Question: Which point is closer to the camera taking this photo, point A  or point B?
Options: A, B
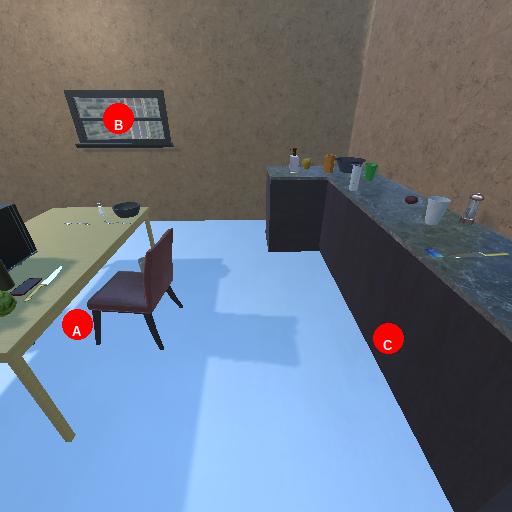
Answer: A